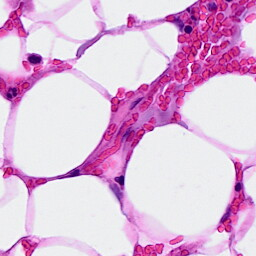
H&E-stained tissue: Breast